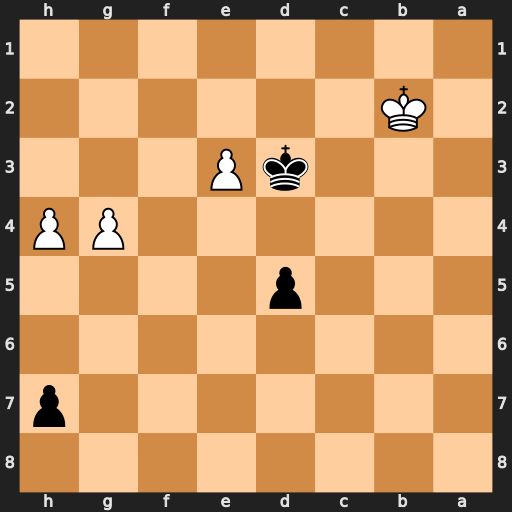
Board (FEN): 8/7p/8/3p4/6PP/3kP3/1K6/8
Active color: b
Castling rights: -
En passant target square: -
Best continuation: Kxe3 g5 Kf4 Kc3 Kg4